Question: Determine whether the two graphs given in the figure are isomorphic. If you think they are isomorphic, answer 1; if you think they are not isomorphic, answer 0.
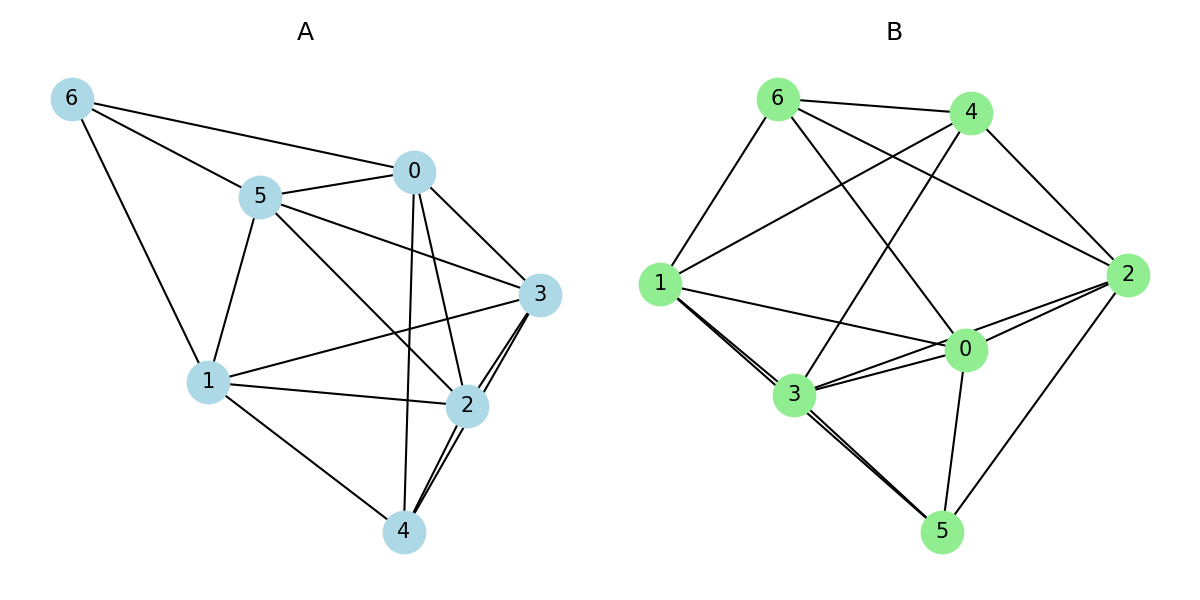
Answer: 0